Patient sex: M
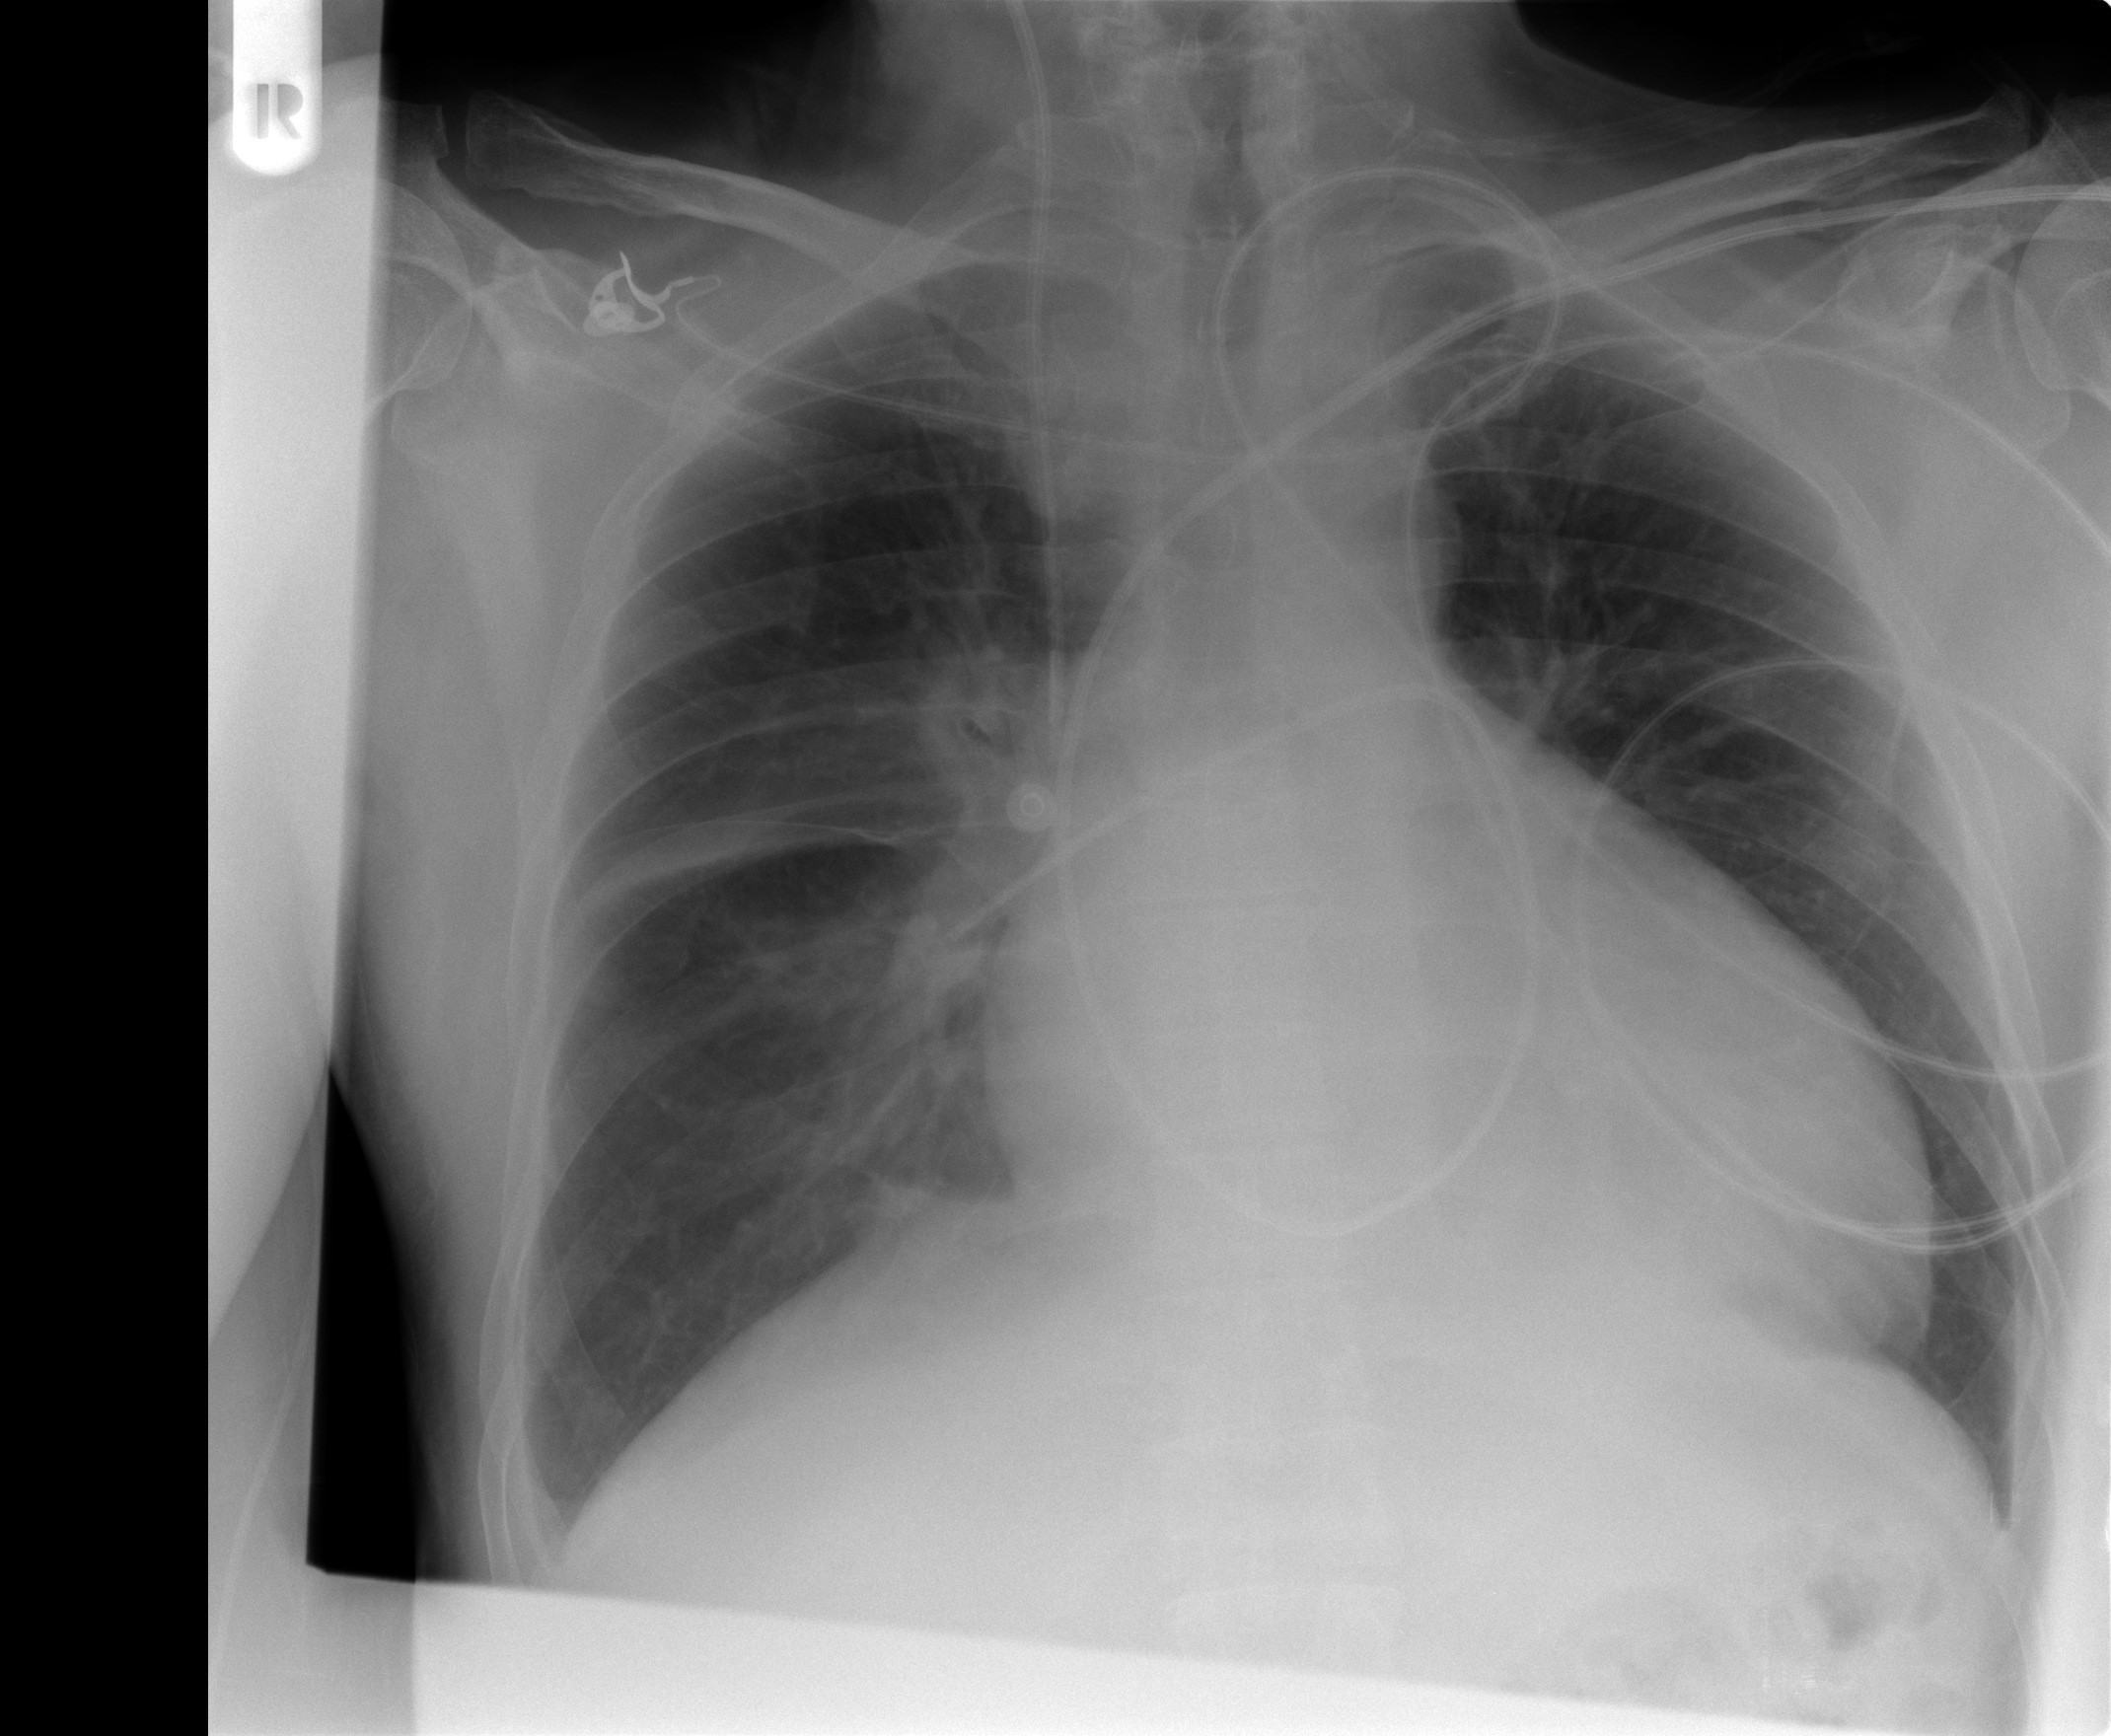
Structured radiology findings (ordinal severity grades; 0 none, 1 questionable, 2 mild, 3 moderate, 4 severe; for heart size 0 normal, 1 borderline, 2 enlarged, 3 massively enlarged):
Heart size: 2
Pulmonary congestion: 0
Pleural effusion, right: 2
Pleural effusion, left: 2
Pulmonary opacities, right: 1
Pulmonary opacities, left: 0
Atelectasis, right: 2
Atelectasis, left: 2